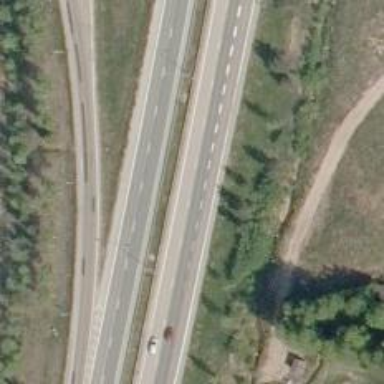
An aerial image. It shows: Motorway junction.